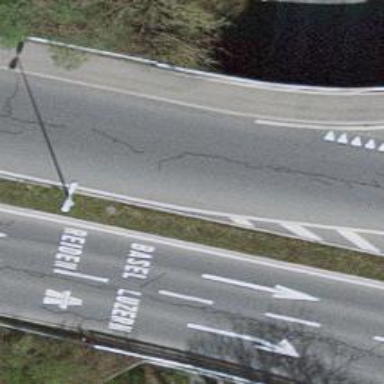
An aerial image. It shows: Secondary road with asphalt surface passing over bridge.